Aerial crown-view tile of a tropical tree (Barro Colorado Island, Panama), acquired 20241014:
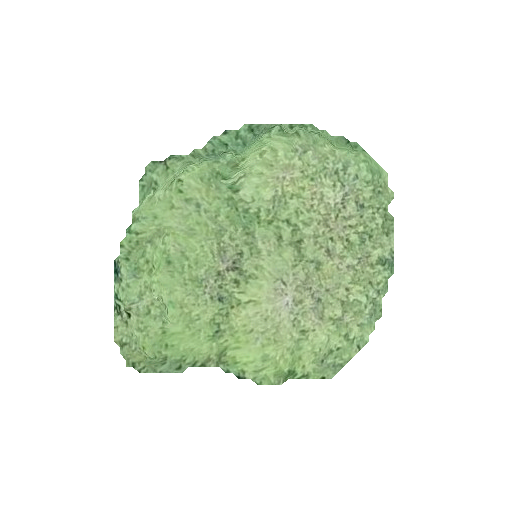
Species: Quararibea asterolepis
GBIF accepted scientific name: Quararibea asterolepis
Crown area: 92.107 m²